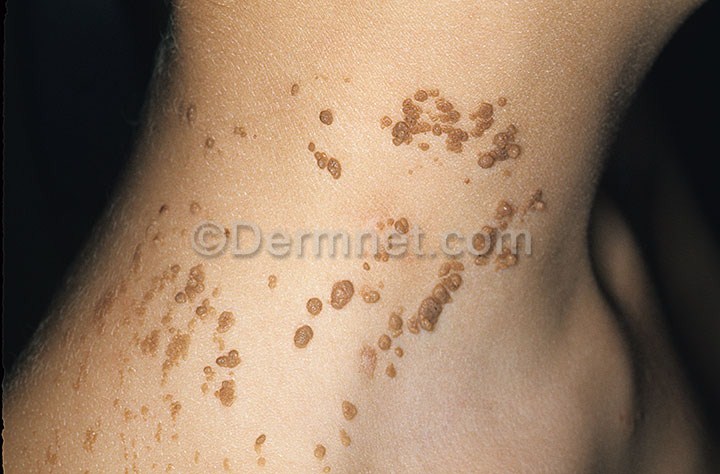
Disease: Seborrheic Keratoses and other Benign Tumors